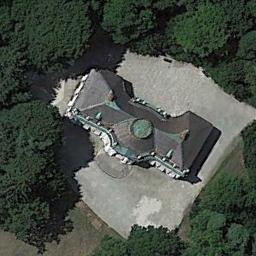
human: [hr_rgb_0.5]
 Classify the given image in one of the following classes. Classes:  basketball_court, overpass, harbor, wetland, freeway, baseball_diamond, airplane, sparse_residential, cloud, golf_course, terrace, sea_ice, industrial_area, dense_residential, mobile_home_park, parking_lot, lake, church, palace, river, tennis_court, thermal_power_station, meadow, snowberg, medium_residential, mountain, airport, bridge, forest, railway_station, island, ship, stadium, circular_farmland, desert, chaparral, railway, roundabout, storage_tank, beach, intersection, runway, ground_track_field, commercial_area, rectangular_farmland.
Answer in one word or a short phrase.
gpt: palace